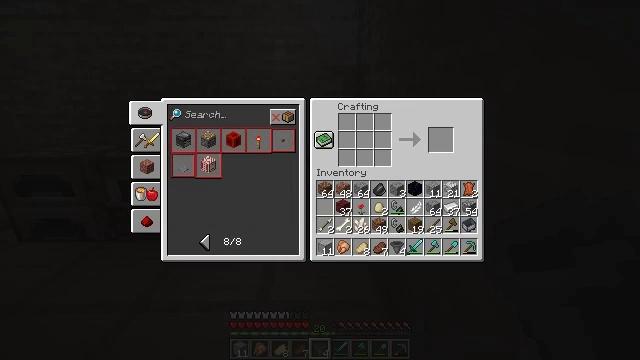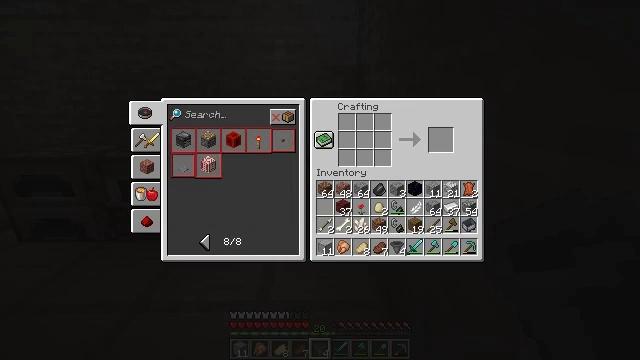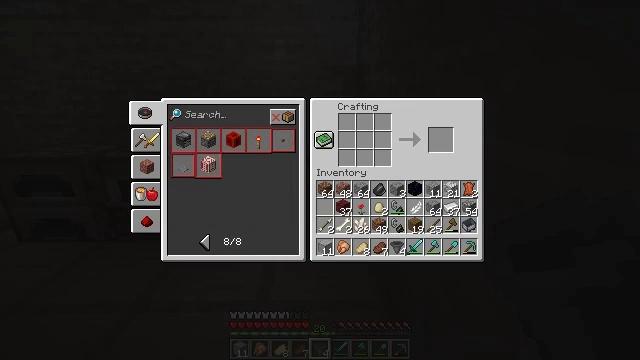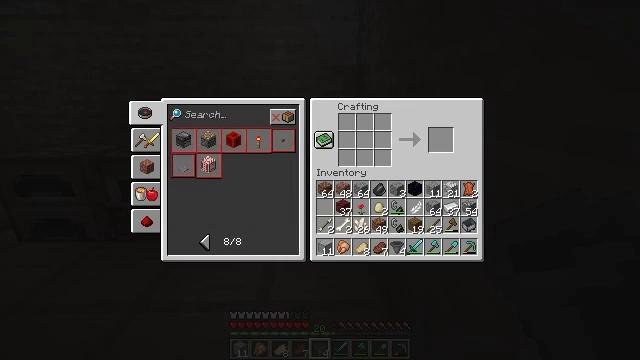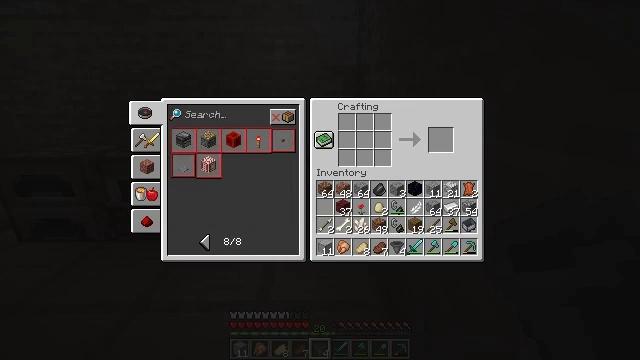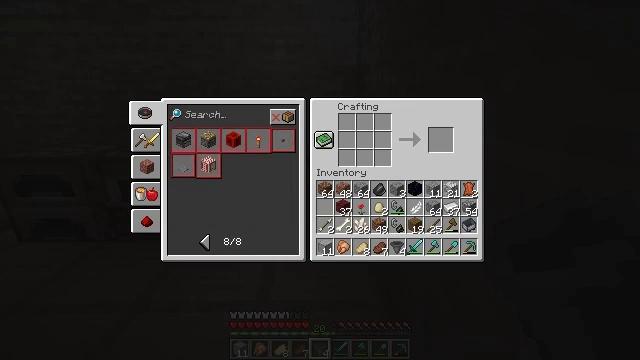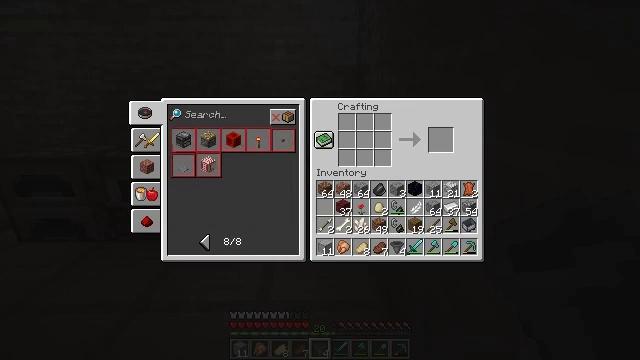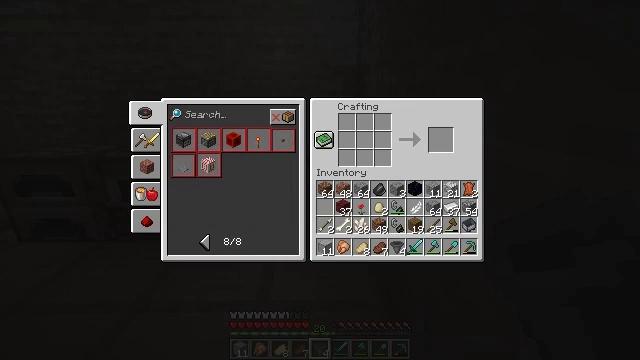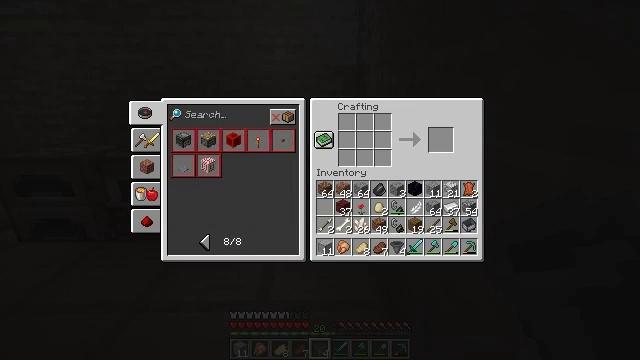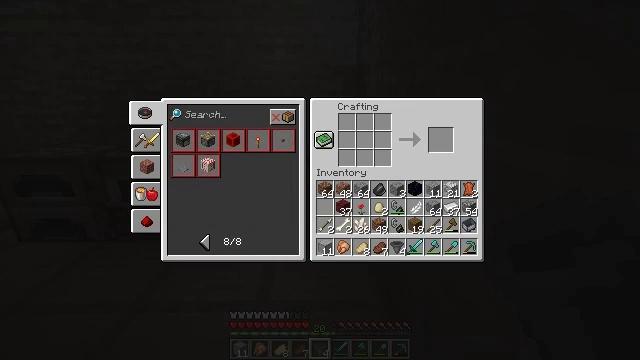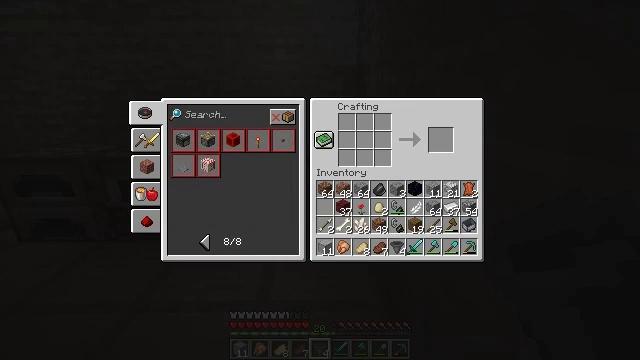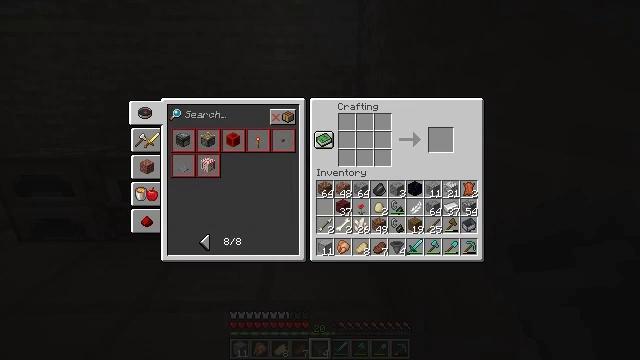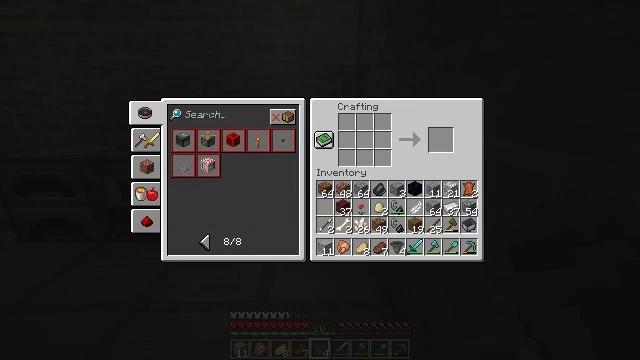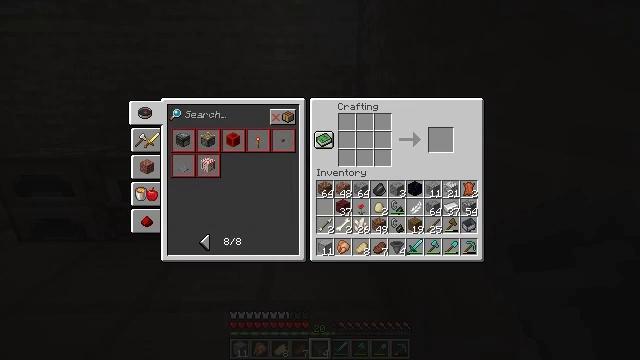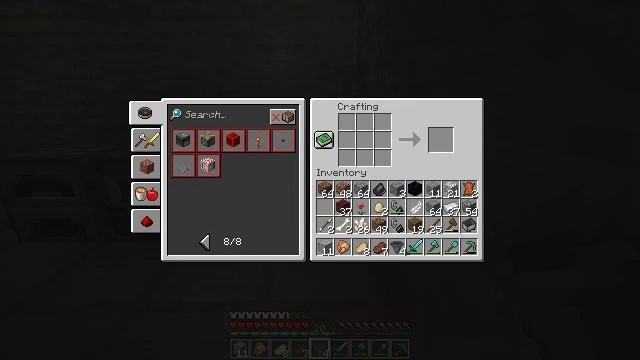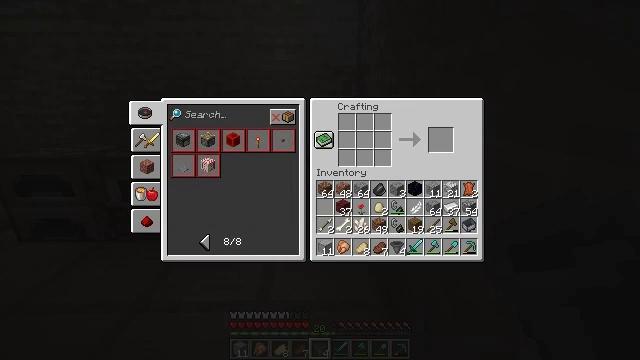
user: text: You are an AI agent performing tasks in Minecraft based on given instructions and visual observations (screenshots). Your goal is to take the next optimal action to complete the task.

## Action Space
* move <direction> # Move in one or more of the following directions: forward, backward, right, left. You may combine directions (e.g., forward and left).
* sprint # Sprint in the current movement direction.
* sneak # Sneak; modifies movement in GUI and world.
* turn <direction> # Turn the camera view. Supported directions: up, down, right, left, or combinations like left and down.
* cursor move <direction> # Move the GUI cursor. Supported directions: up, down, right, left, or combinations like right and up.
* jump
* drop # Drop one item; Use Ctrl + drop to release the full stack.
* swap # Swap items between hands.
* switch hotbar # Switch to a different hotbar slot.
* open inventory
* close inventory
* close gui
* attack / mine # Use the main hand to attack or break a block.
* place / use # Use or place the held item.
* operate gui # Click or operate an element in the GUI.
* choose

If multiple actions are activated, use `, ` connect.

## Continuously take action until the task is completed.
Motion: motion action
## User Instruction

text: Craft a hopper minecart using a minecart and hopper in the crafting table.
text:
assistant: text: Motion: no_op
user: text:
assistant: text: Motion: turn right
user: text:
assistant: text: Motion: no_op
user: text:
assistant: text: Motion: no_op
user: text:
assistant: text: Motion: no_op
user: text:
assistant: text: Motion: no_op
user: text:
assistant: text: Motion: no_op
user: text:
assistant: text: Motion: no_op
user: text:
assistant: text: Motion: no_op
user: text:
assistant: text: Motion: turn left
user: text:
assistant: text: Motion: turn left
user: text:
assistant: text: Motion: turn left
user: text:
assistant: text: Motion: no_op
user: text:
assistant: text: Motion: no_op
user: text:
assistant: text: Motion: no_op
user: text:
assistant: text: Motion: no_op
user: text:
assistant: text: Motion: no_op
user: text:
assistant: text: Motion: no_op
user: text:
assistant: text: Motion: turn right and up
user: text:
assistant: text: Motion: turn up
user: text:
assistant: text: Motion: no_op
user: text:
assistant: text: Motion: no_op
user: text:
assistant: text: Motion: no_op
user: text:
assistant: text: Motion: no_op
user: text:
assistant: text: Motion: no_op
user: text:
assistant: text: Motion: no_op
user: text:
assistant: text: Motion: no_op
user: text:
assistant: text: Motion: no_op
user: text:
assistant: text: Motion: no_op
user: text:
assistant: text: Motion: no_op